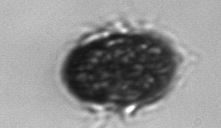
Label: Mesodinium